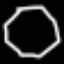
Label: octagon